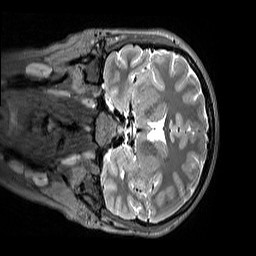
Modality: T2w
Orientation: coronal
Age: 11
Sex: female
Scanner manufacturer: siemens
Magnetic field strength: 3 T
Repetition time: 3.2 s
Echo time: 0.408 s